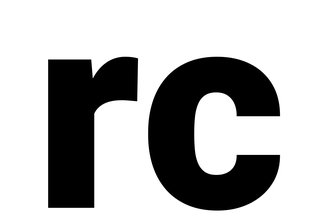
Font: Roboto_Black